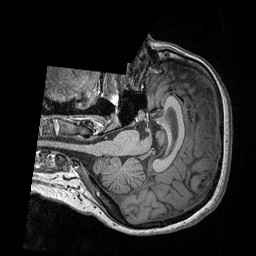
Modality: T1w
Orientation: axial
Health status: ill
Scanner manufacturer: siemens
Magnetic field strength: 3 T
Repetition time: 2.3 s
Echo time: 0.00298 s